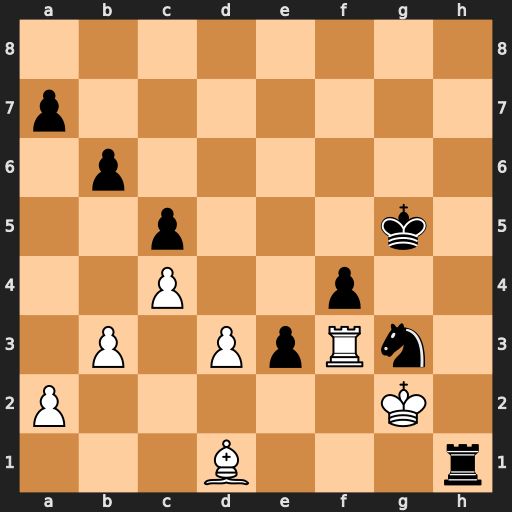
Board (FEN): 8/p7/1p6/2p3k1/2P2p2/1P1PpRn1/P5K1/3B3r
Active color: w
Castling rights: -
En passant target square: -
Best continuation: Rxg3+ fxg3 Kxh1 e2 Bxe2